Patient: sex M, age 67
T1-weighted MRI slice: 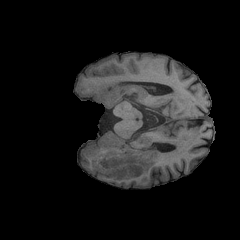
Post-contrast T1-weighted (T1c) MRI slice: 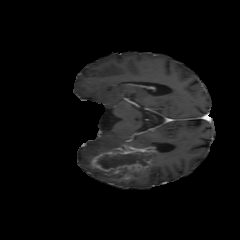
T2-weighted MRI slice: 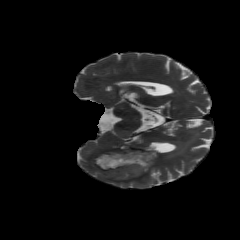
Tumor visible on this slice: yes
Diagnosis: Glioblastoma, IDH-wildtype
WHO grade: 4